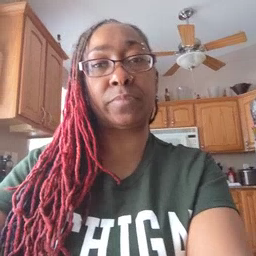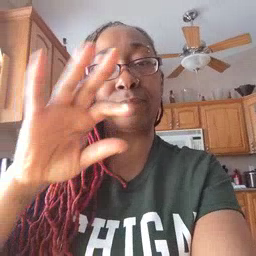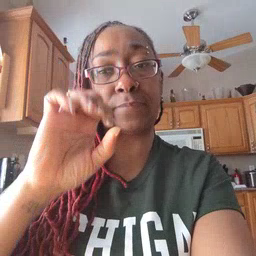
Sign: feet